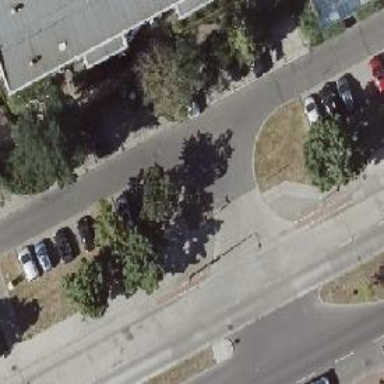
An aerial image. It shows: Sidewalk along the footway.